Question: I'm not able to use ani shortcuts for using comments with asterisk. Every key combination doesn't work. I tried with 'CTRL'+'/', 'CTRL'+'SHIFT'+'/', 'CTRL'+'C'; all of these have the same output, i.e. a simple comment with '//' on every line. Other shortcuts like 'CTRL'+'\', 'CTRL'+'SHIFT'+'\' or 'CTRL'+'SHIFT'+'F' doesn't work at all.
So, how can I have this shortcut?
These are the 'Comments' options

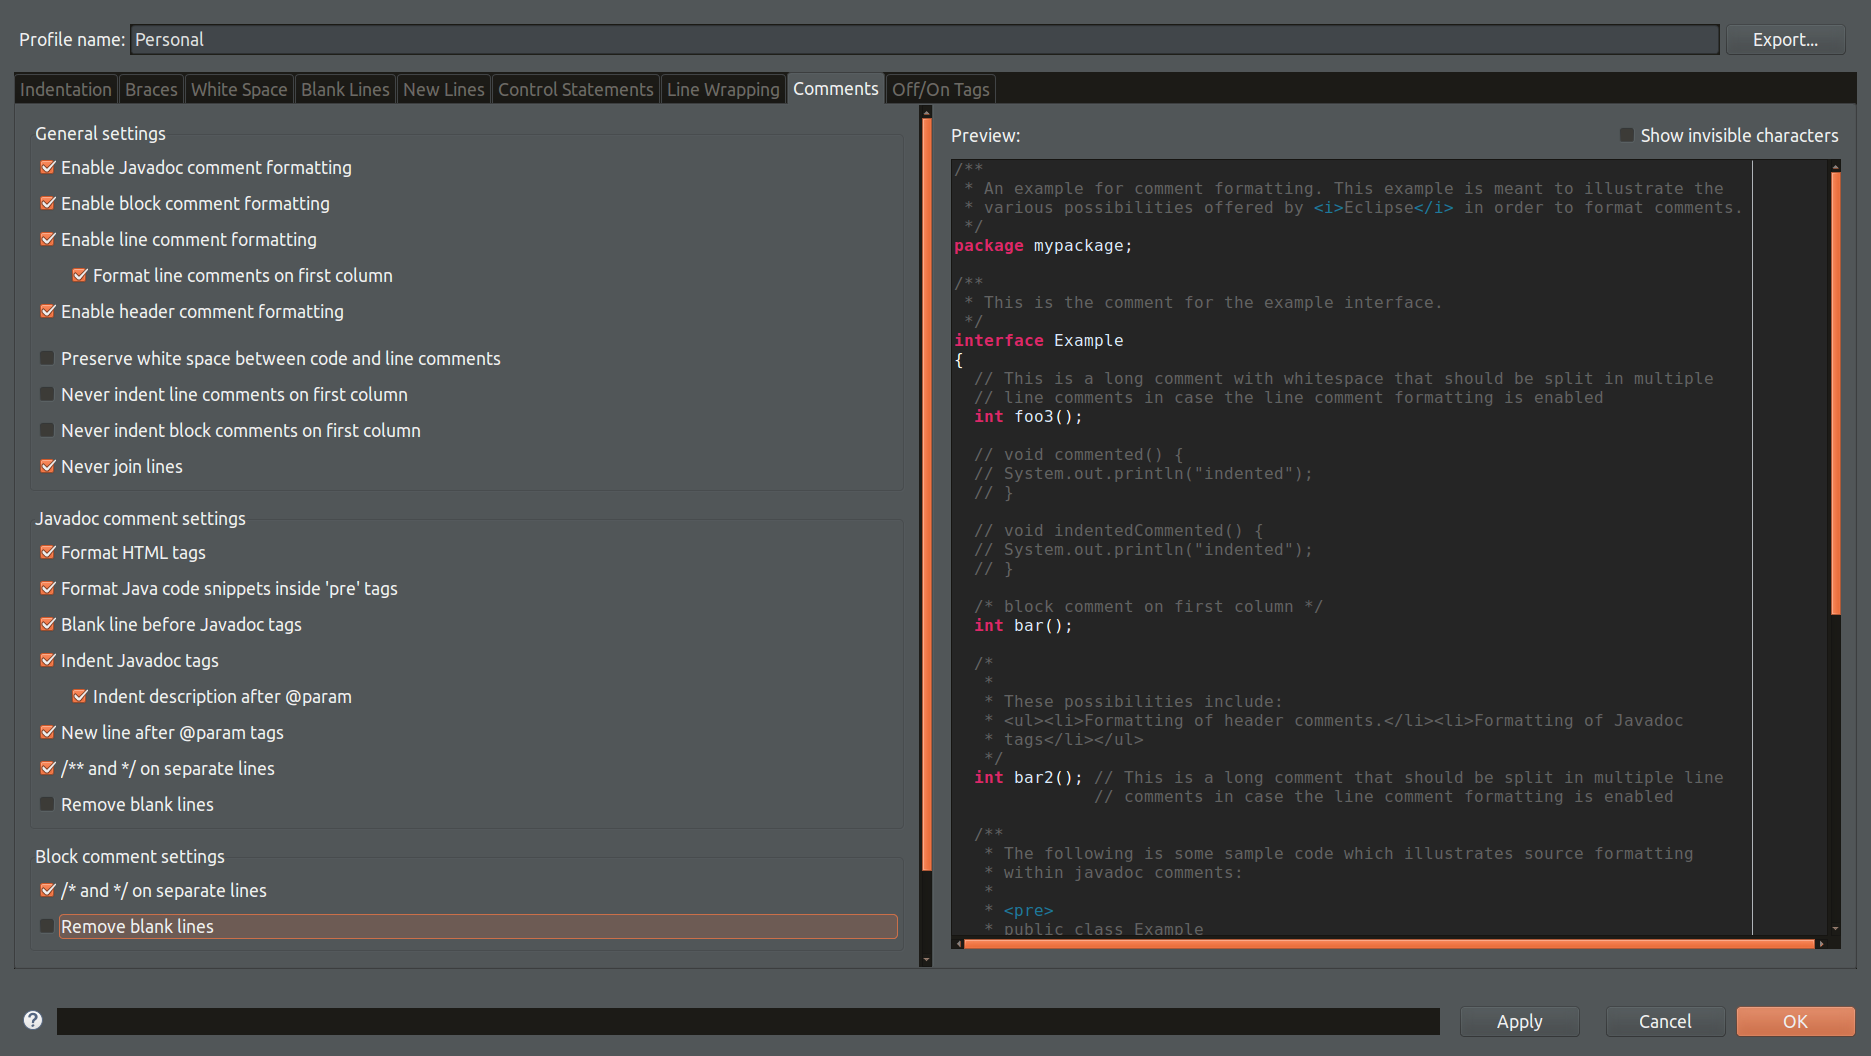
Answer: Open Window>Preferences>General>Keys>type "add block comment" in the search box, you should see:

the type "remove block comment"

These settings are by default, but if the shortcut is not working on your machine, you must be missing these bindings, To create them, you need to mark the command "Add Block Comment", then click inside the "Binding" field and press CTRL+SHIFT+/, then press Apply. The same is for uncommenting.